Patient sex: F
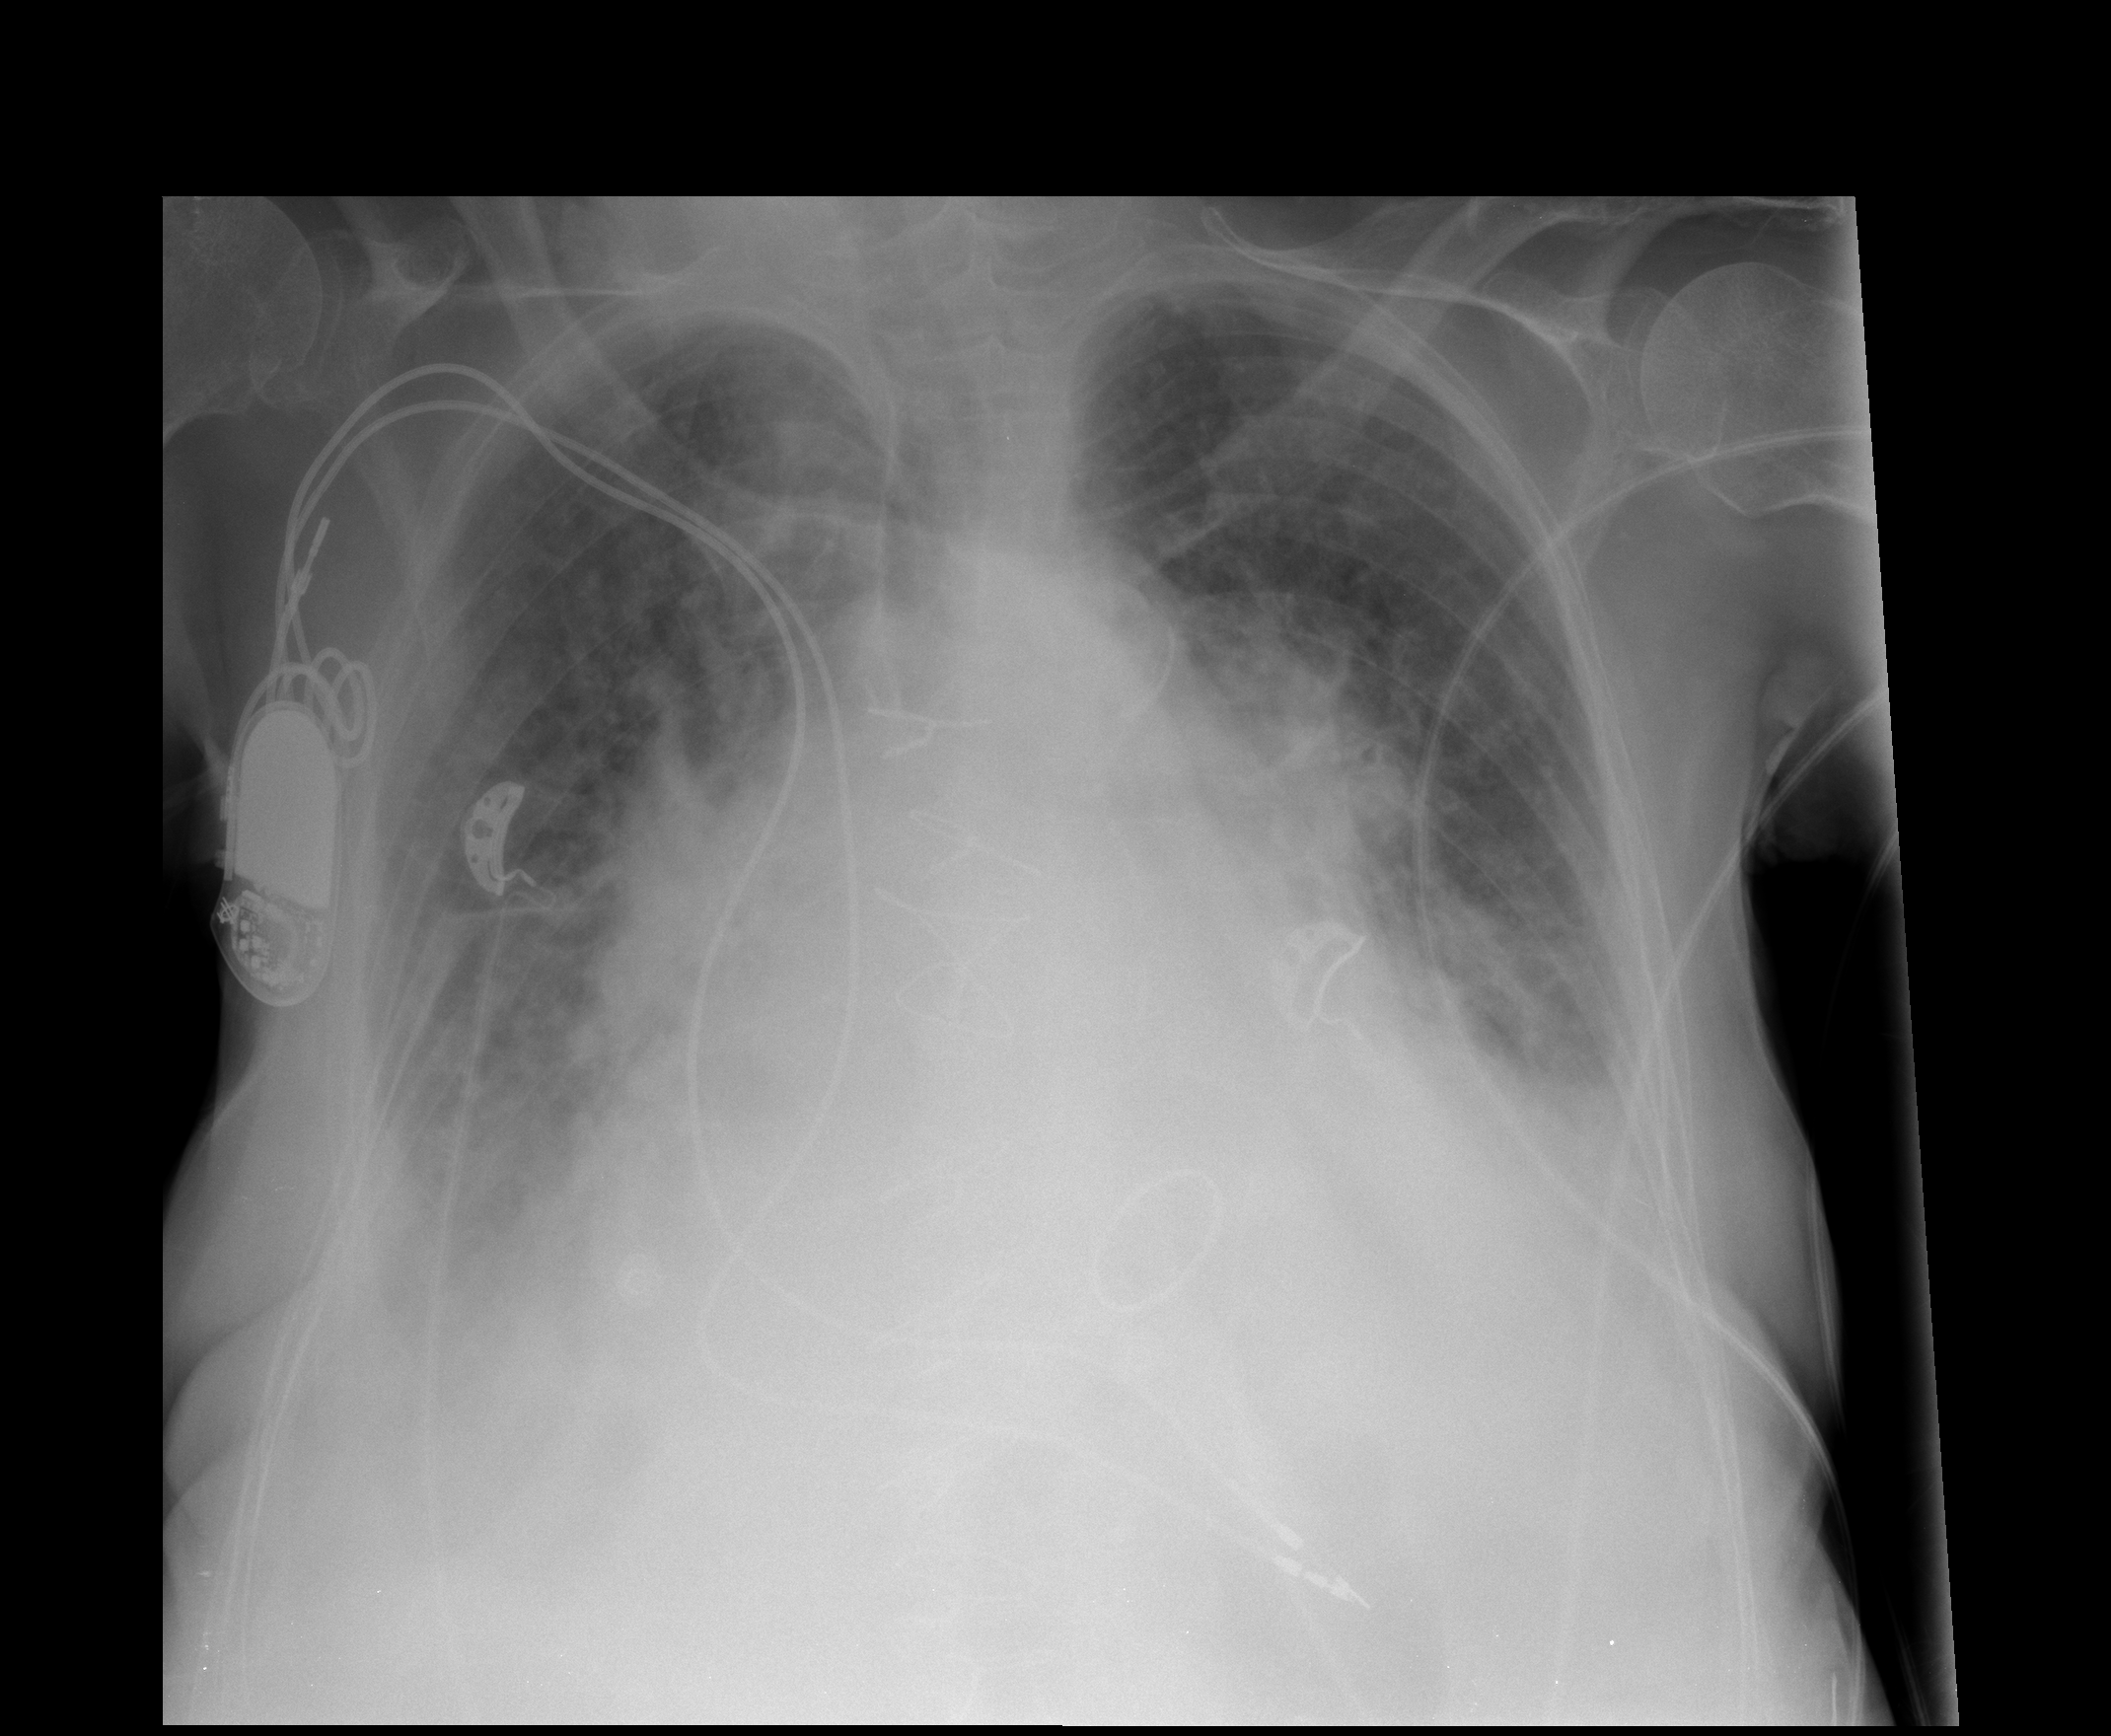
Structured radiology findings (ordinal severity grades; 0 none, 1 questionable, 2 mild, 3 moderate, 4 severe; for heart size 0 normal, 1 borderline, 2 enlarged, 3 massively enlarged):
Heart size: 3
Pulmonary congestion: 2
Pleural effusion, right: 2
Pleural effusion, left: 1
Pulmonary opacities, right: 2
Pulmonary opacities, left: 2
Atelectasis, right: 2
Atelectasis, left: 2